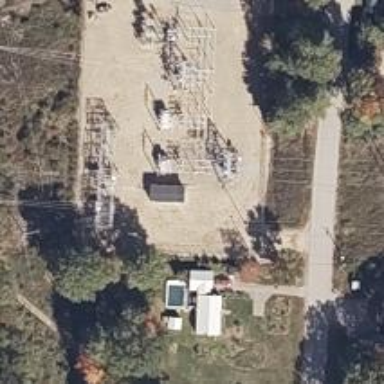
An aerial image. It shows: Switch for power supply.